Brain MRI, t2w sequence, axial 2D slice.
Patient: age 23, sex M, weight 78 kg, height 1.78 m
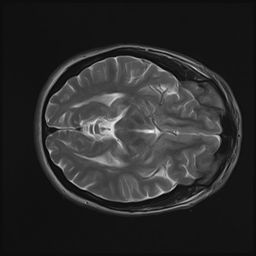